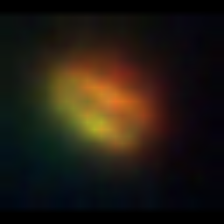
Taxon: NanoPlankton
Group: Other